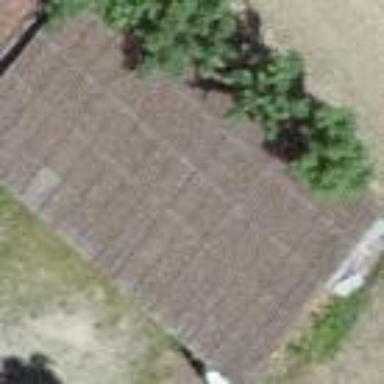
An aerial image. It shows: Shed building.